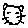
Label: cat